Question: The design of the UITableView is something like this:

I want to make my cells with a tiny triangle, like in a comic book. The thing is, how can i add the triangle to the size of my custom cell? The common rectangle size wouldn't work if i want the user to be able to tap that little rectangle.
And how can i make the opposite? I want the triangle to cover the space of another cell, so tapping the little triangle of the first cell, covering part of the second cell's rectangle space, would activate de first one. This is, substracting a little triangle from the cell's space.
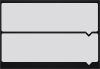
Answer: Not sure it would work, but building on user697562's comment, you could try the following:
1. Add a small UIView to the table cell to represent the small triangle
2. Rotate it using its transform property, making sure that, along with its frame, it will have the proper placement.
3. Add a UITapGestureRecognizer to the UIView
4. Add an instance variable to the view to save the indexPath of the cell it's in (or even the above cell, since it will be associated with the above cell). This way when the gesture recognizer is triggered, you know what row you're in.
5. Write the action method associated with the gesture recognizer to do the same thing as tableView:didSelectRowAtIndexPath: would do for the above cell.
6. Set the separatorStyle property of the UITableView to UISeparatorStyleNone, so that it won't draw the lines between cells. If this doesn't work just set the separatorColor property to your table cell's background color.
7. Draw a border along the top & bottom of the cell, accounting for the triangle.
Good luck with it! Let me know whether it works if you try it.